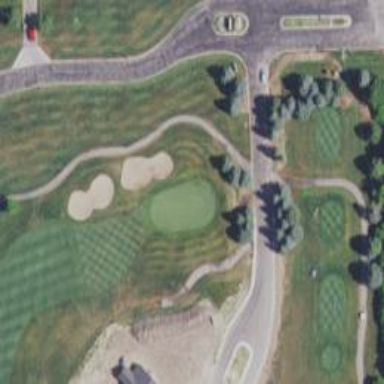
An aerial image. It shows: View of golf hole.